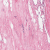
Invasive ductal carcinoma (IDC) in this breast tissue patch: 0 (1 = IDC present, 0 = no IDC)